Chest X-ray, PA view. Patient: 63 years old, sex F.
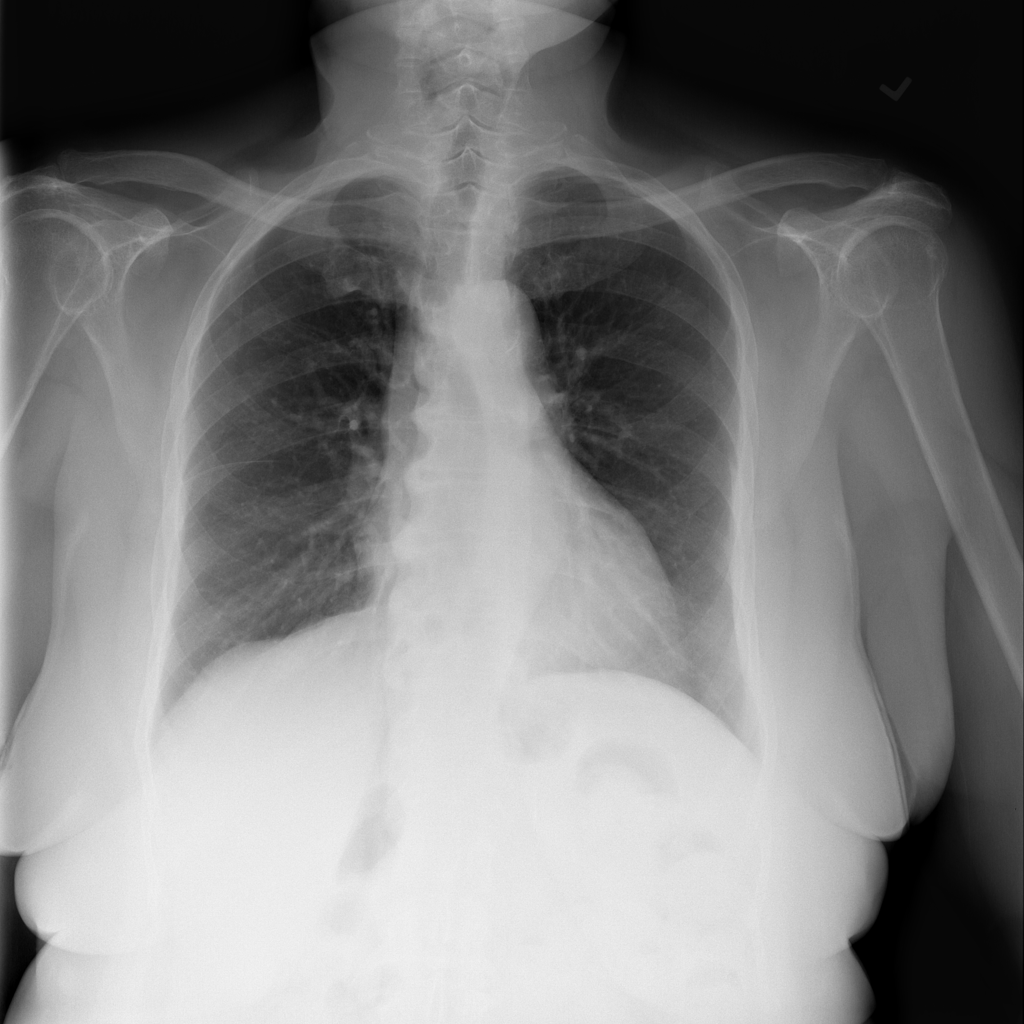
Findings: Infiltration